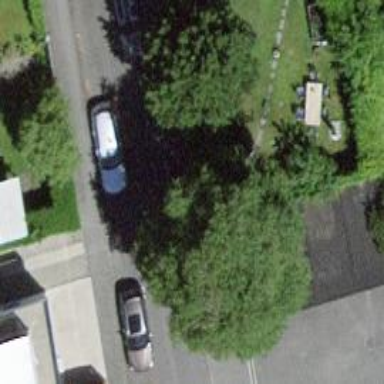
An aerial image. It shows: Residential road with asphalt surface. There is parallel parking on the right lane.